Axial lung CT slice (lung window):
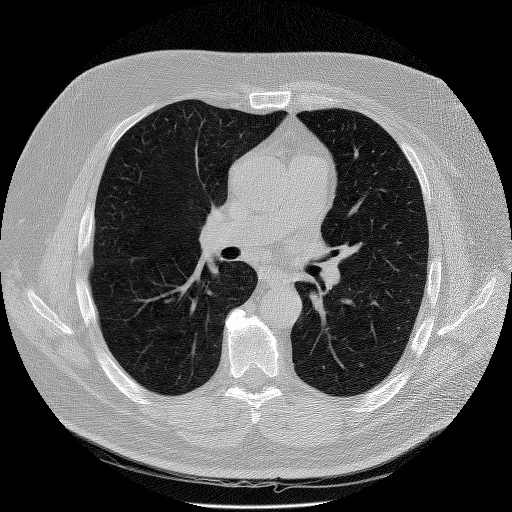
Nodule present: no